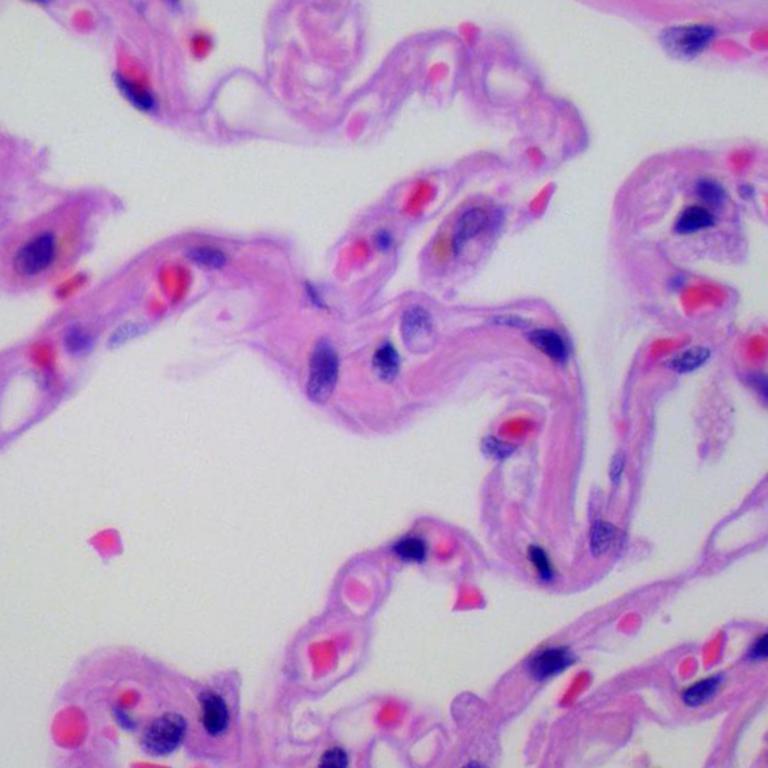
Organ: lung
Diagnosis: benign